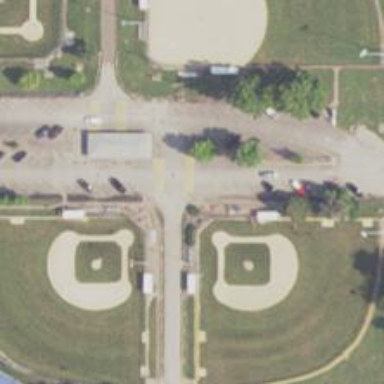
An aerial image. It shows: Softball pitch for leisure and sport activities.